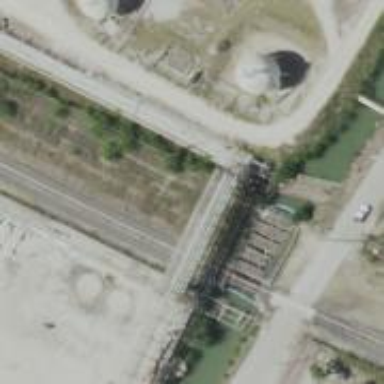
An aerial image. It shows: Abandoned railway bridge over disused service yard.